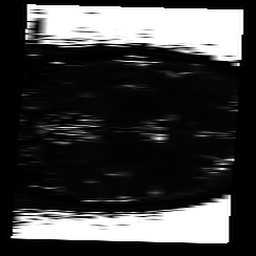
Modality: T2map
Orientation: coronal
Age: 23
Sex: male
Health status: ill